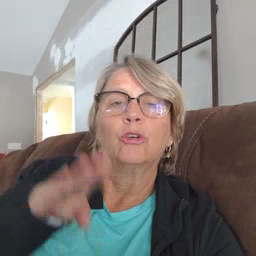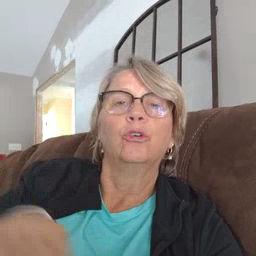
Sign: dryer